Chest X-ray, AP view. Patient: 75 years old, sex M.
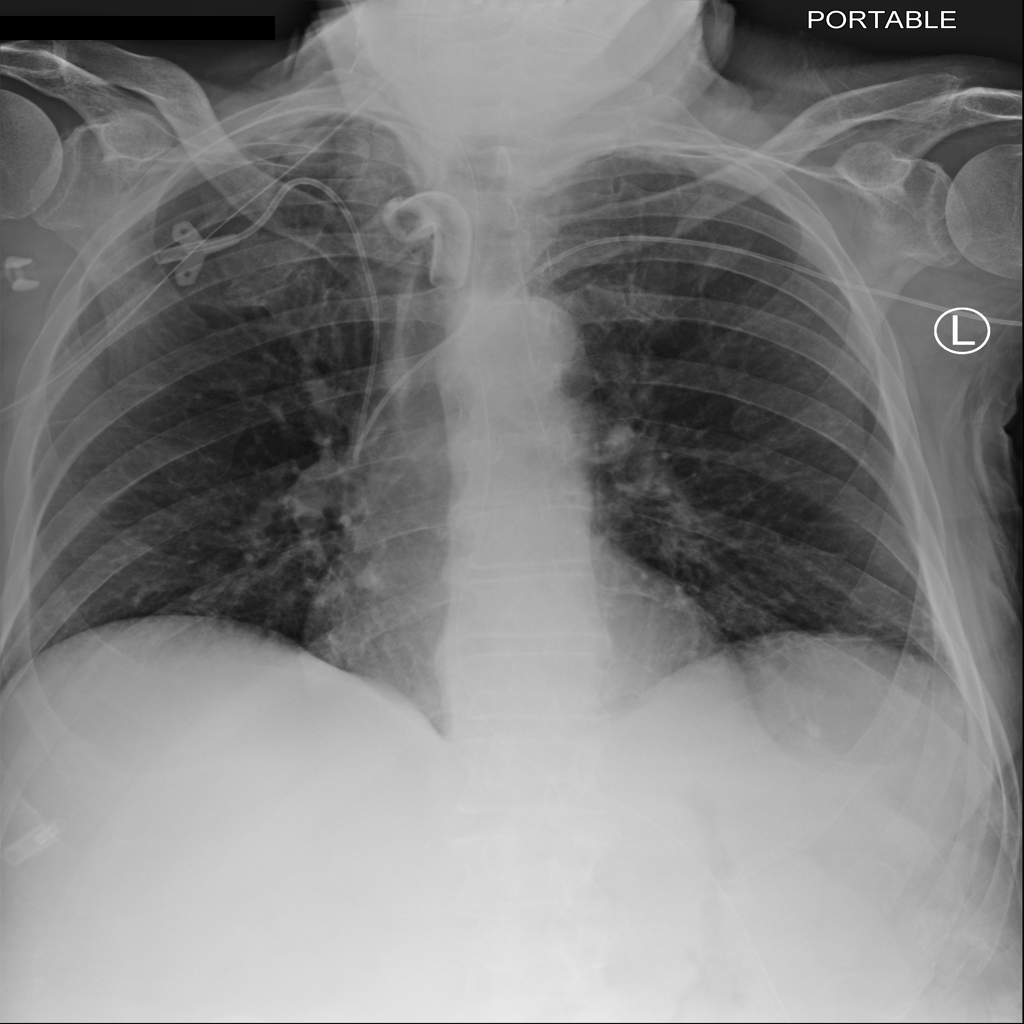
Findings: Infiltration